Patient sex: M
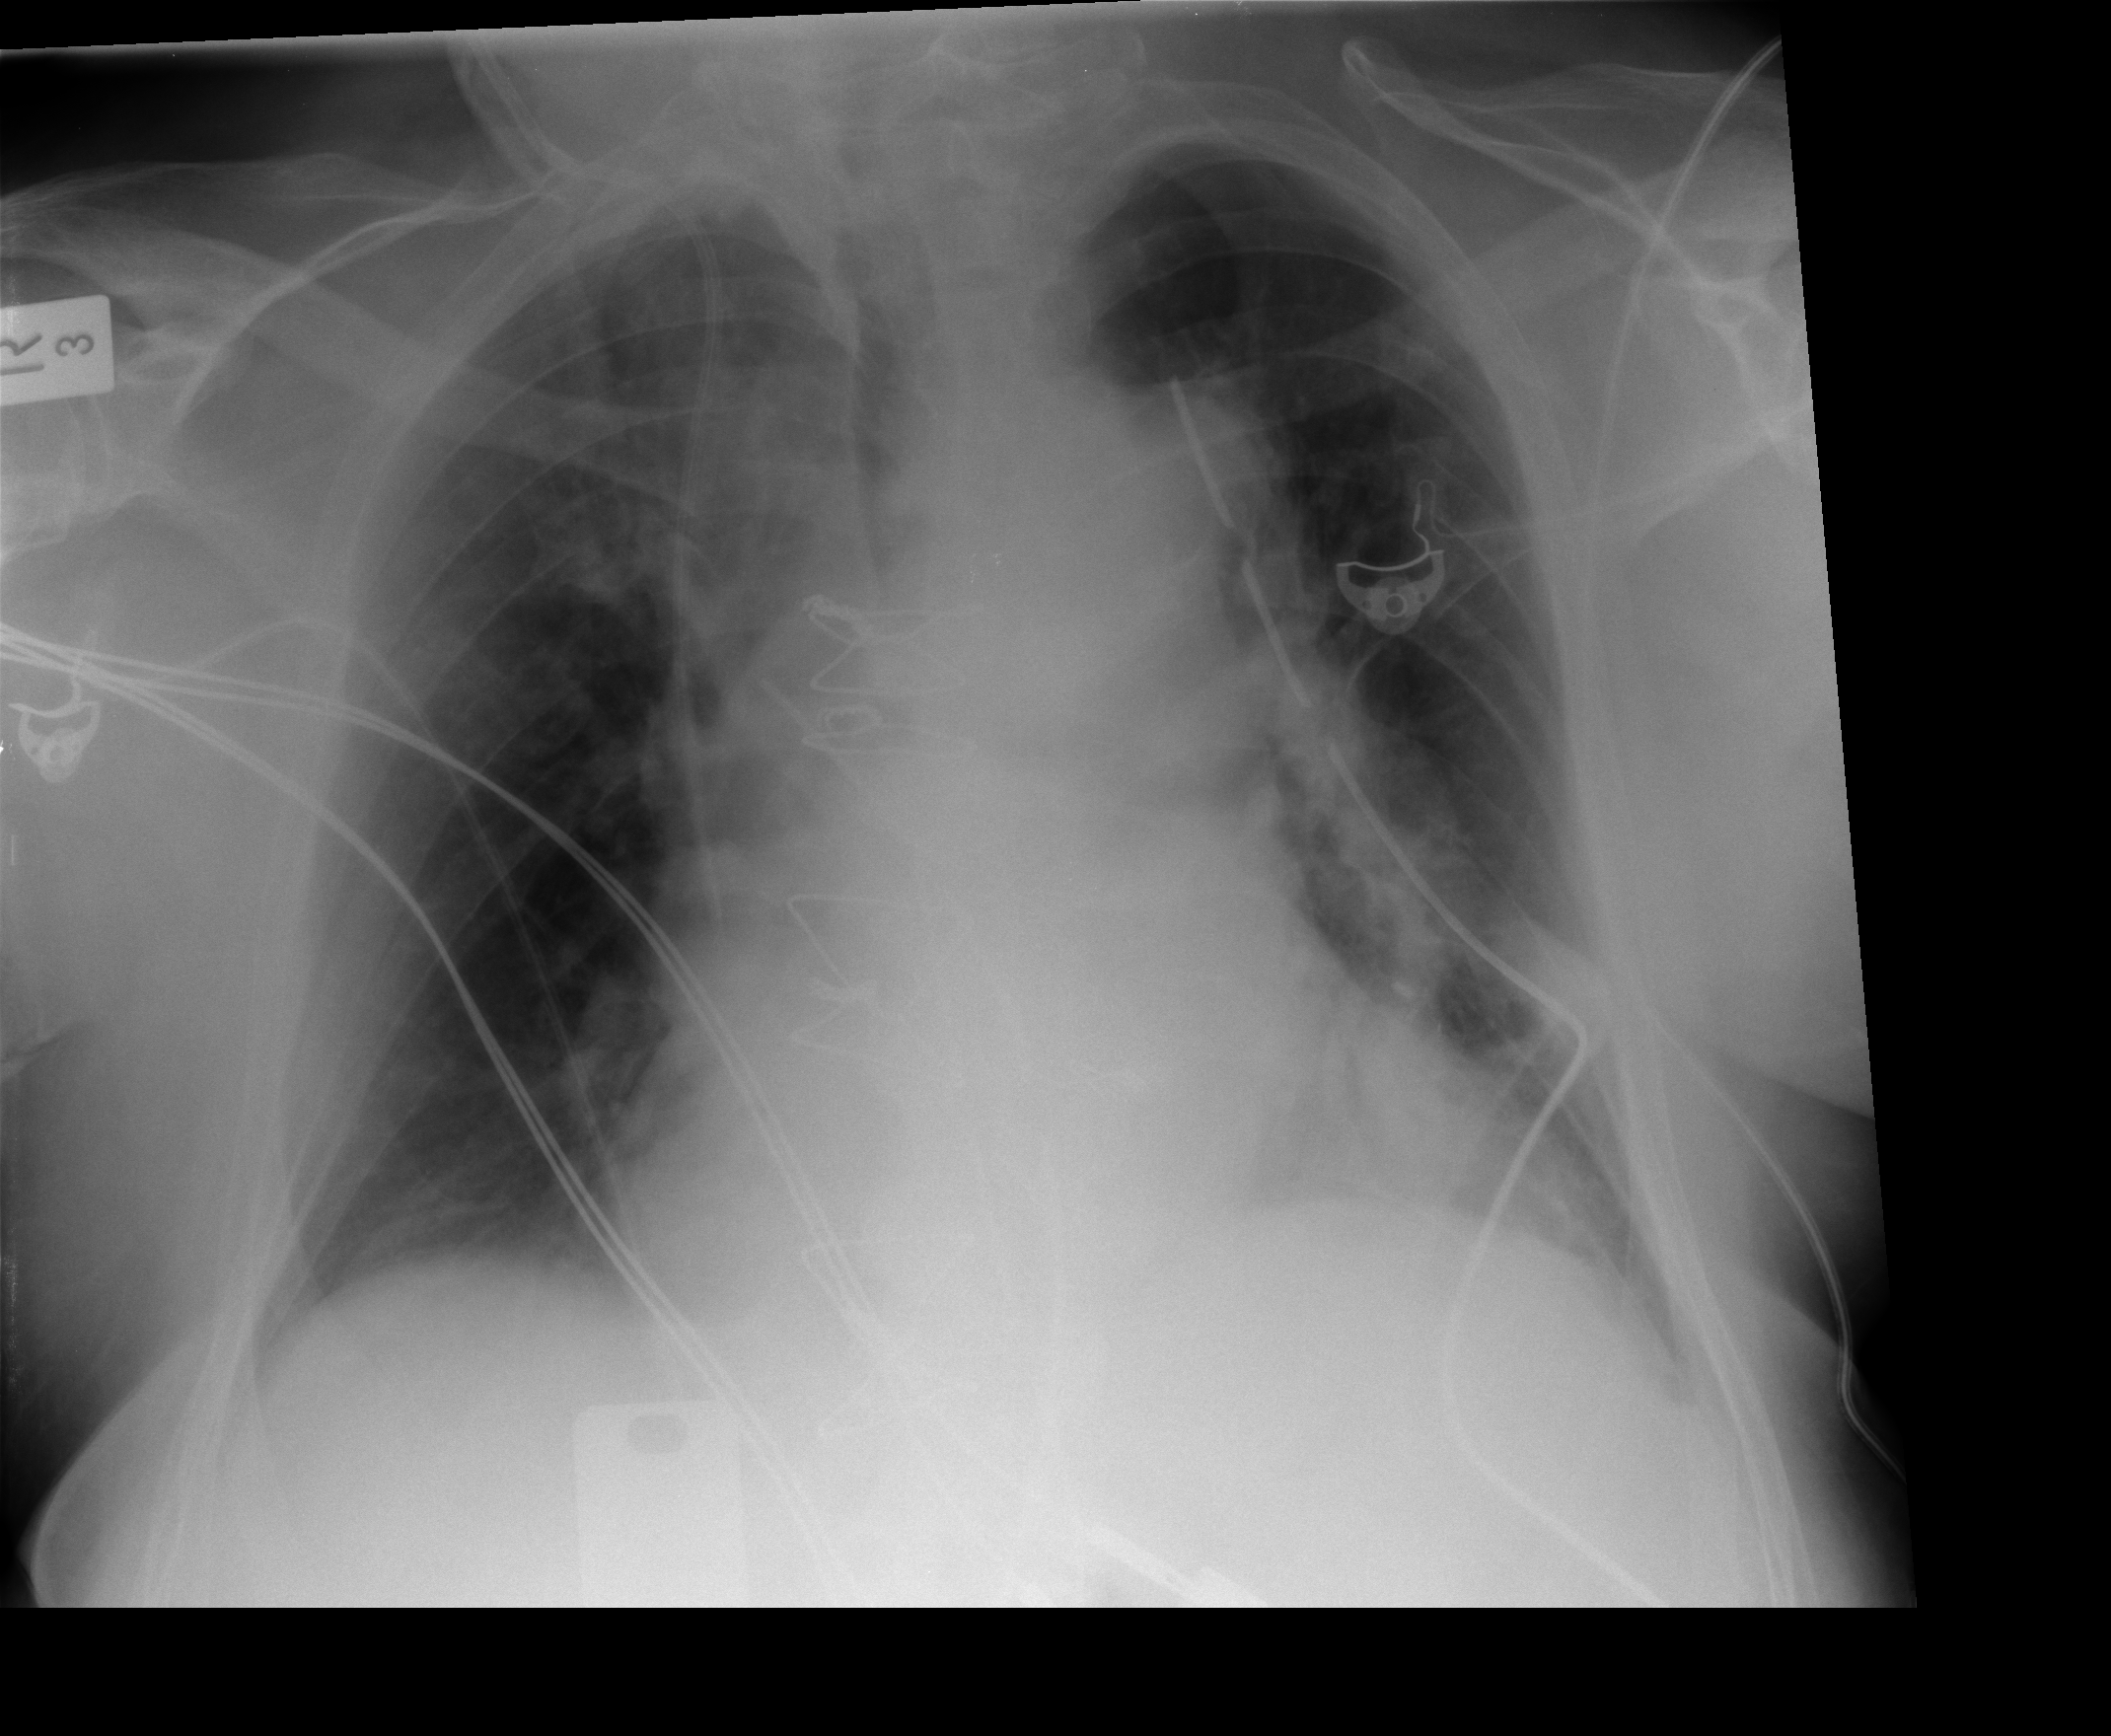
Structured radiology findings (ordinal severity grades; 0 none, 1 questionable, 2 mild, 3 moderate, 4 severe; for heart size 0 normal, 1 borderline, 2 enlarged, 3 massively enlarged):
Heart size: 2
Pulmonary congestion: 1
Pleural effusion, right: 1
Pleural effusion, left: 1
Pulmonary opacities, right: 1
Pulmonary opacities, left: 0
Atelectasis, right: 2
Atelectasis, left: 2